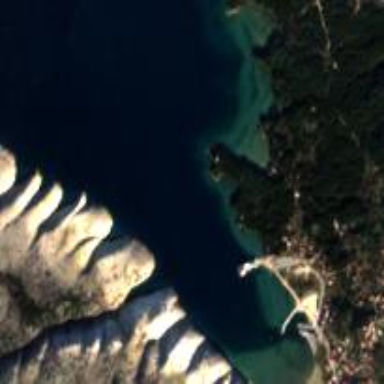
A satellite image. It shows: Beautiful bay in nature.